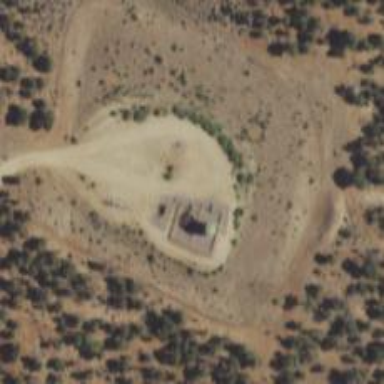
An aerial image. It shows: Storage tank with man-made structure.